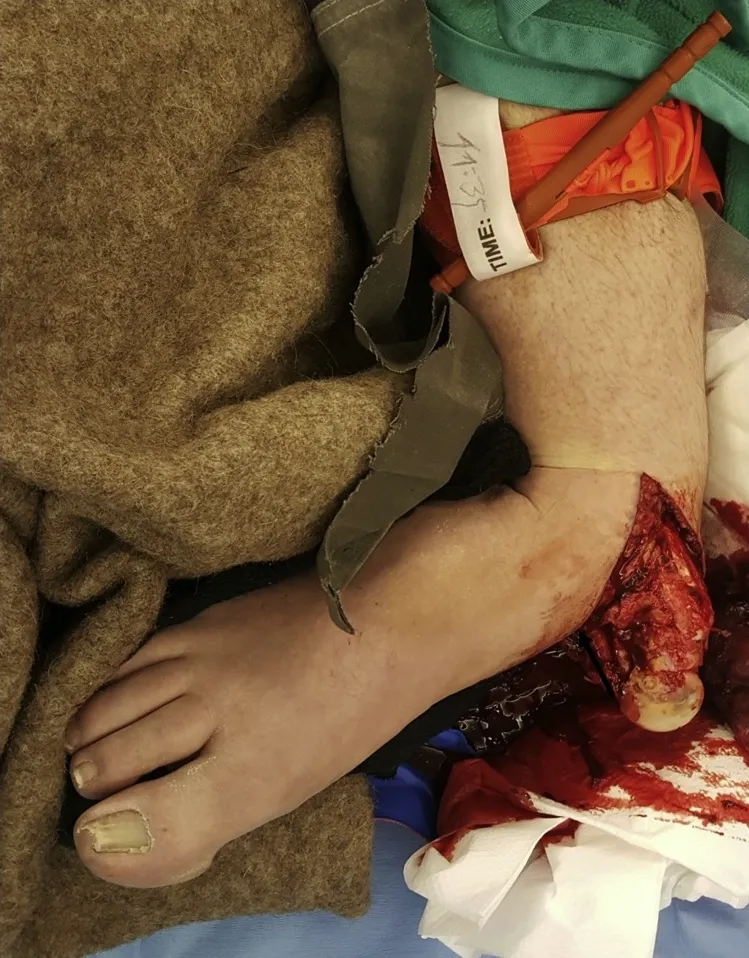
Initial presentation with externalised talar head (arrow).
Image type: medical_photograph (other_medical_photograph)